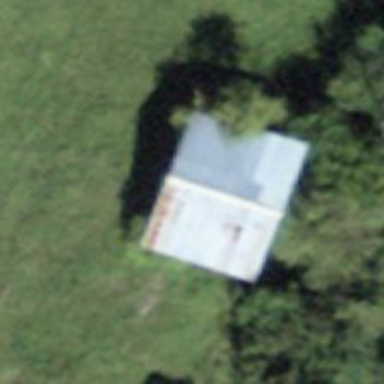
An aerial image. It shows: Rural barn.